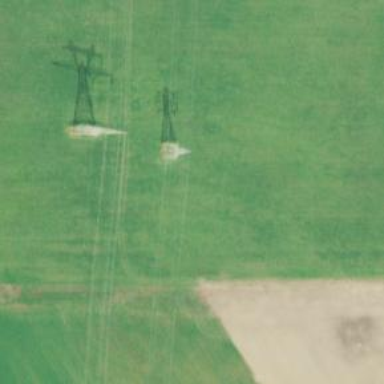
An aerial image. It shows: Lattice structure tower used for power transmission.